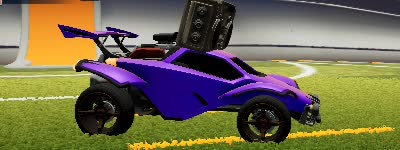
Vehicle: octane